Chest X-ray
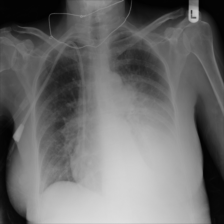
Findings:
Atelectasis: negative
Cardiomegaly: negative
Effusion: positive
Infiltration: negative
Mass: negative
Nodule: negative
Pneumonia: negative
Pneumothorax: negative
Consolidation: negative
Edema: negative
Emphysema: negative
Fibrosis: negative
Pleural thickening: negative
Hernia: negative